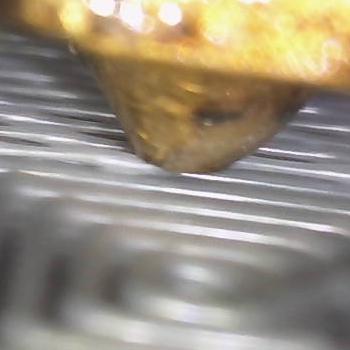
Flow rate: 42%